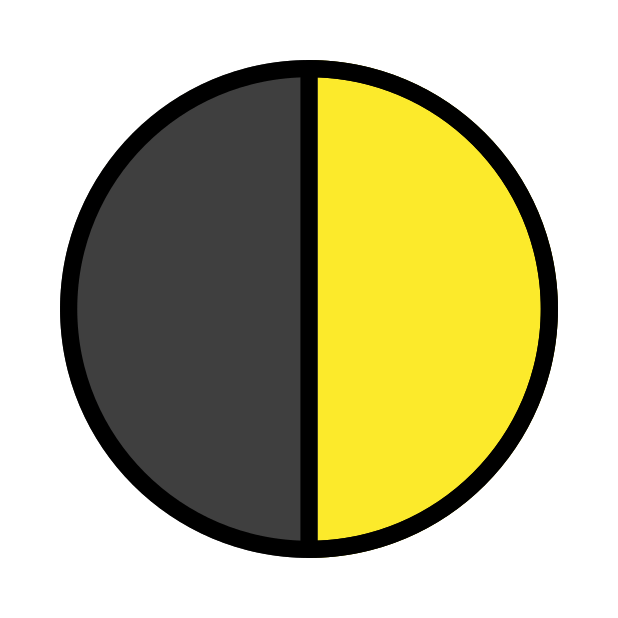
Emoji: 🌓
Name: first quarter moon symbol
Unicode: 0x1f313